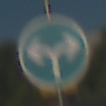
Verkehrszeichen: VorgeschriebeneFahrtrichtungRechtsOderLinks
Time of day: MorningAfternoon
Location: Outdoor (Urban)
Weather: Clear
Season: NotSpecified
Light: Natural